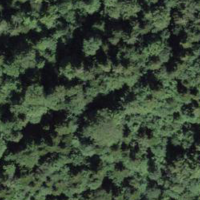
EUNIS habitat code: 43
Species observed at this site:
Ilex aquifolium